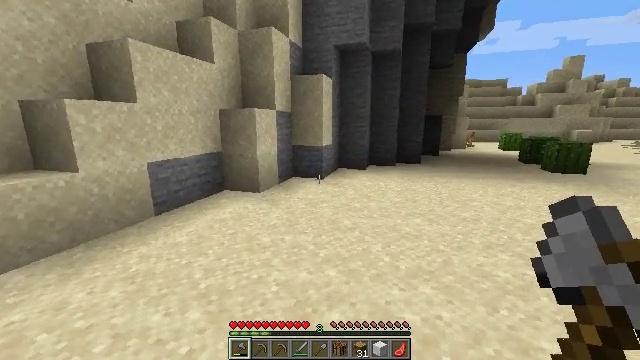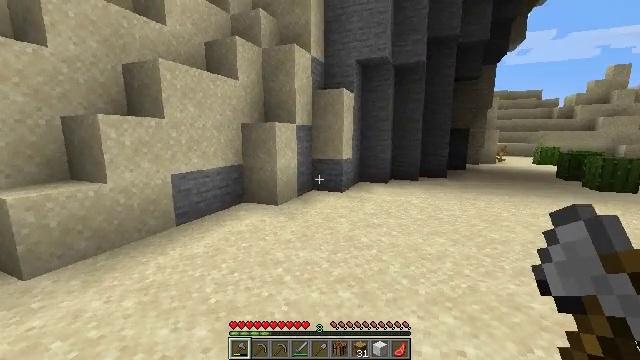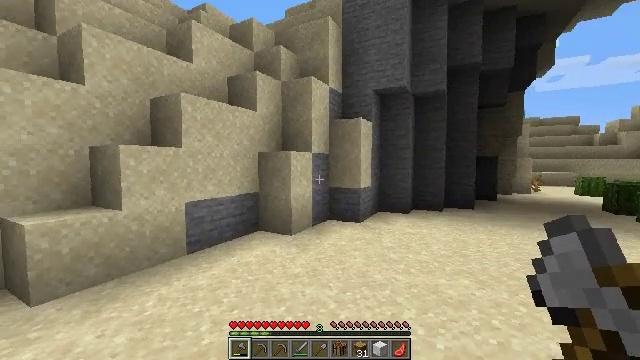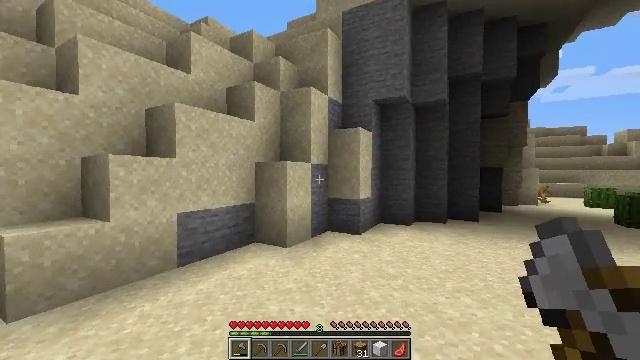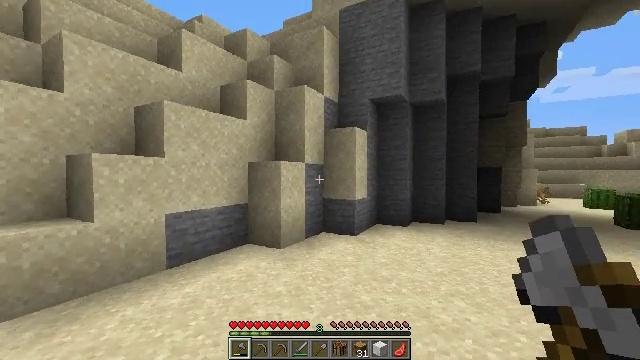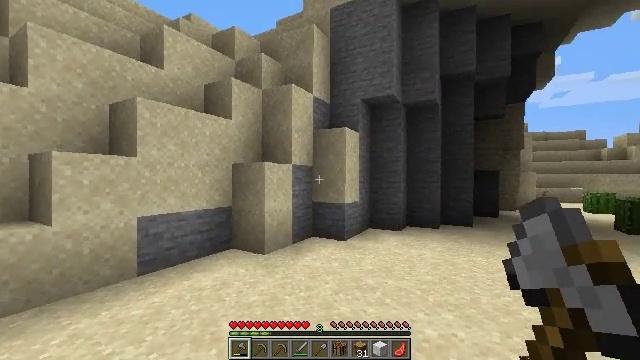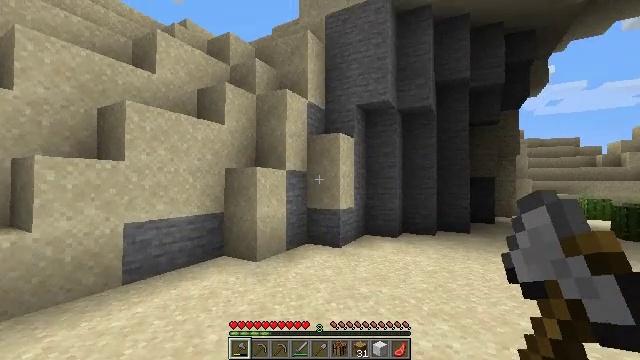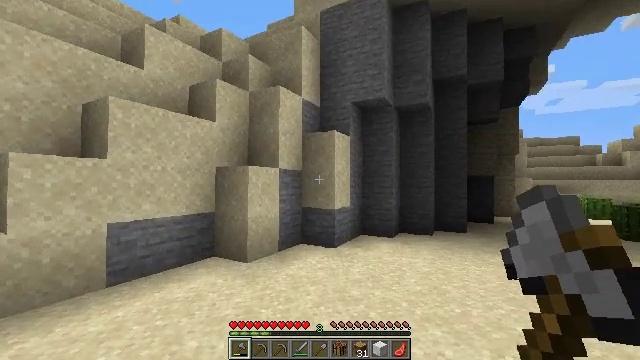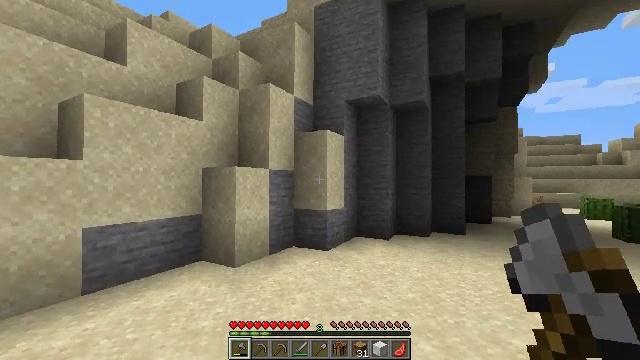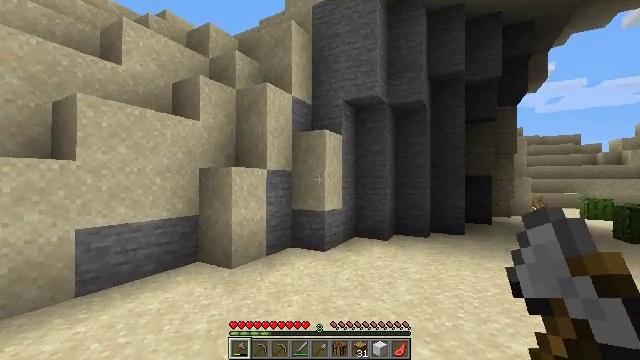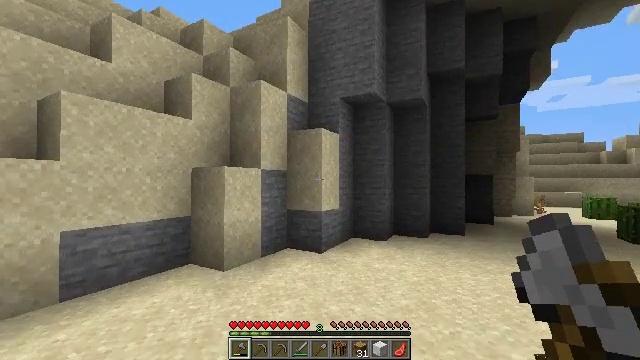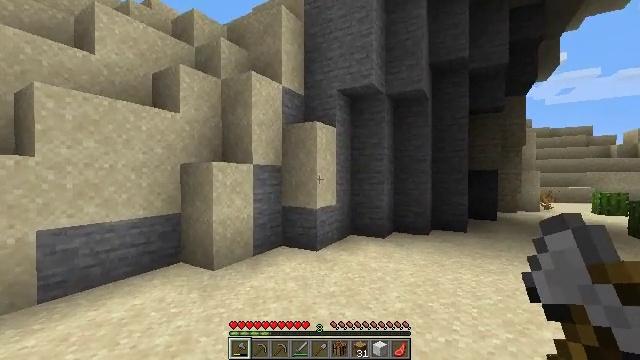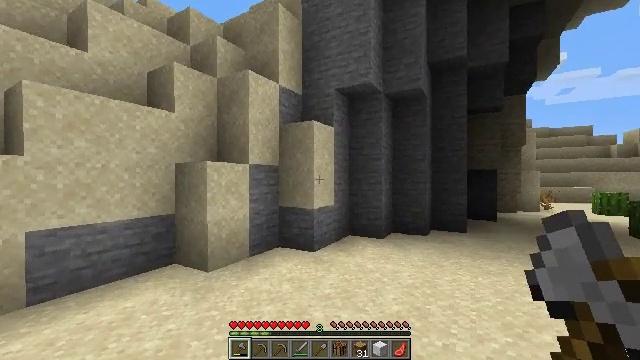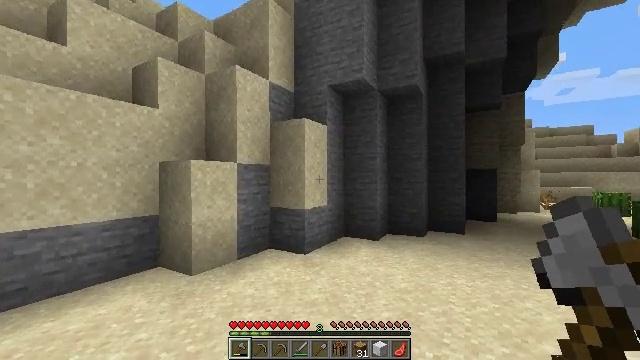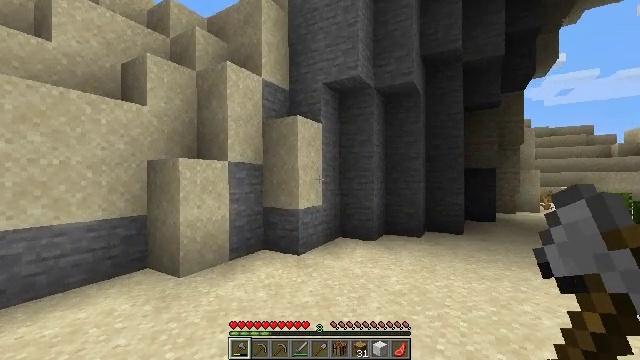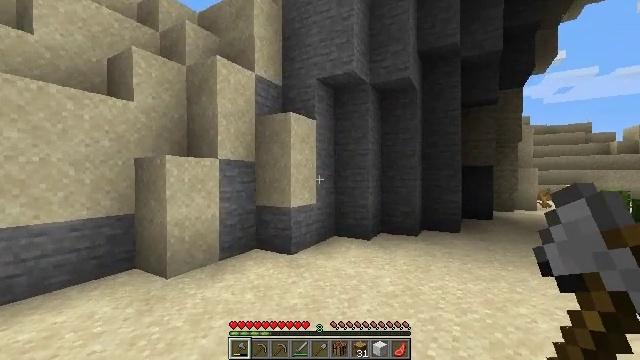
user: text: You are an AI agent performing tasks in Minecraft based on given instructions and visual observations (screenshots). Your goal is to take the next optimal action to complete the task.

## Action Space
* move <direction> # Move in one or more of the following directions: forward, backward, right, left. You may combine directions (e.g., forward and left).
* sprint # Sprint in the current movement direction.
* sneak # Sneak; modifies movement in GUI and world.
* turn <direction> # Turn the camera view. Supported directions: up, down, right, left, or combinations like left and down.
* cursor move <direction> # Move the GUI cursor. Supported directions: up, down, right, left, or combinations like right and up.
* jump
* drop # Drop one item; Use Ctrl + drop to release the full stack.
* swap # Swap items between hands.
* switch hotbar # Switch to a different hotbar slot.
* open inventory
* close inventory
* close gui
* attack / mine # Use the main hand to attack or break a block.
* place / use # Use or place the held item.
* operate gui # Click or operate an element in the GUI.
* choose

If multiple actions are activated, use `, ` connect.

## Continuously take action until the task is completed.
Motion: motion action
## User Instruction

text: Gather cactus by attacking it.
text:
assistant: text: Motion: move forward and move right, turn left and up
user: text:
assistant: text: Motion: move forward and move right, turn left and up
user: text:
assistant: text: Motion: move forward and move right, turn left and up
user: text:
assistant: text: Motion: move forward and move right
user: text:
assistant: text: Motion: move forward and move right
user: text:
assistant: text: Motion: move forward and move right, turn up
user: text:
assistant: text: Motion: move forward and move right
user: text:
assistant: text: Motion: move forward and move right
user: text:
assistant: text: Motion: move forward and move right
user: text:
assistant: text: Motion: move forward and move right
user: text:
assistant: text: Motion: move forward and move right, turn down
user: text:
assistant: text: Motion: move forward and move right
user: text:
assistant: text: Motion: move forward and move right
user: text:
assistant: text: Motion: move forward and move right
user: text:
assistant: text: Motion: move forward and move right
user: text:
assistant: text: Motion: move forward and move right, turn right
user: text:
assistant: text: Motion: move forward and move right, turn right
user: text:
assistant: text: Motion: move forward and move right, turn right
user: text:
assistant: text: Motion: move forward and move right
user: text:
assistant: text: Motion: move forward and move right
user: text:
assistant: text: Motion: move forward and move right
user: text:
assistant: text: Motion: move forward and move right
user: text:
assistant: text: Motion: move forward and move right
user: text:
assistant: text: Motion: move forward and move right
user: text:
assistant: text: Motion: move forward and move right
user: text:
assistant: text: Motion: move forward and move right
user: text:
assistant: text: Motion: move forward and move right
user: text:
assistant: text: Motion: move forward and move right
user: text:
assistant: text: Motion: move forward and move right
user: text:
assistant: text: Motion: move forward and move right